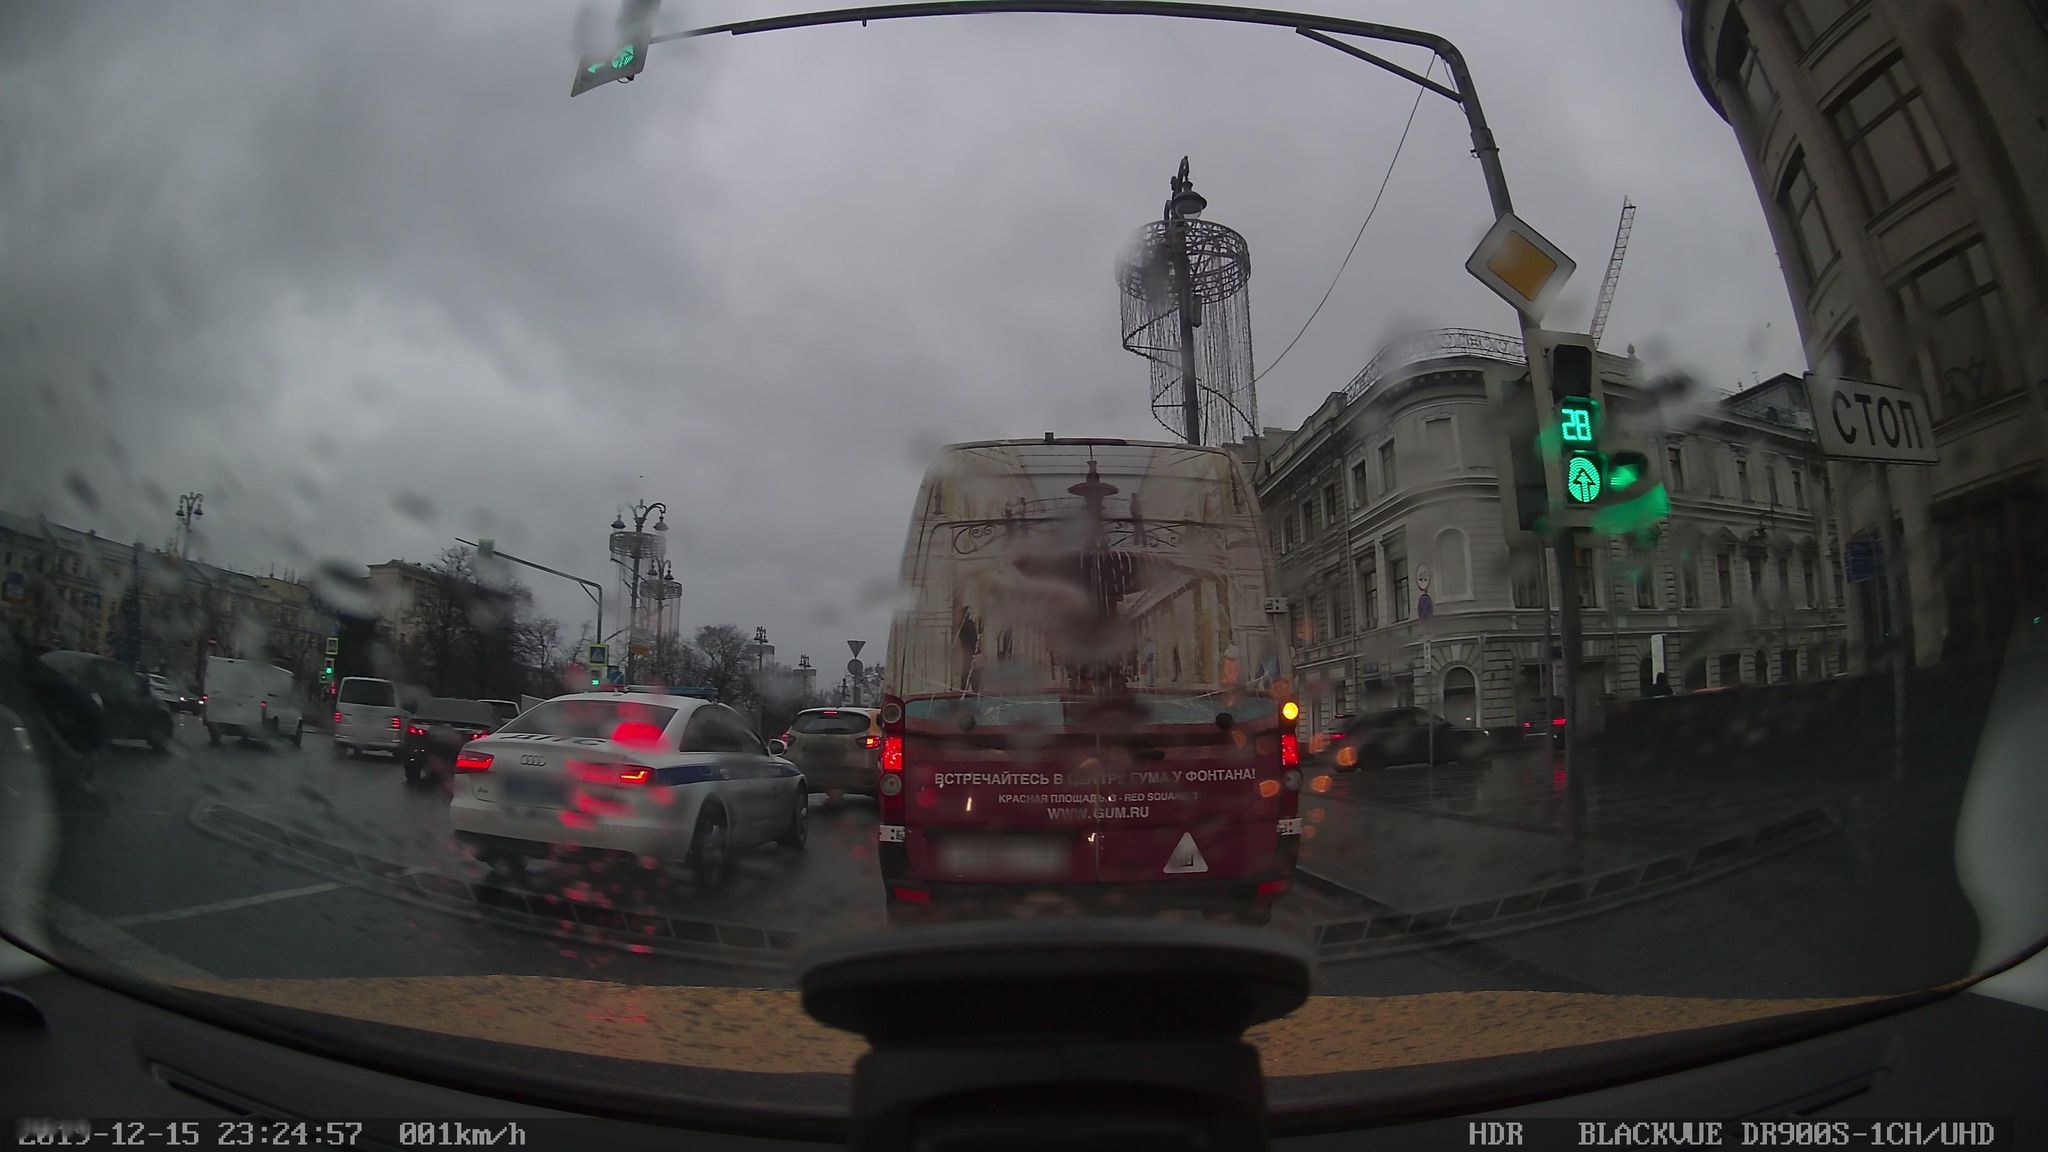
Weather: rainy
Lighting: day
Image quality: slightly poor
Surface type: driving surface
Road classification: primary
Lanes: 6, 5
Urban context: urban centre
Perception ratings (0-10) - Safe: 2.06, Lively: 4.92, Beautiful: 3.26, Boring: 0.38, Depressing: 3.39, Wealthy: 2